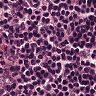
Metastatic tissue present: no